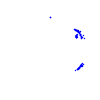
Particle: pion